Aerial crown-view tile of a tropical tree (Barro Colorado Island, Panama), acquired 20250317:
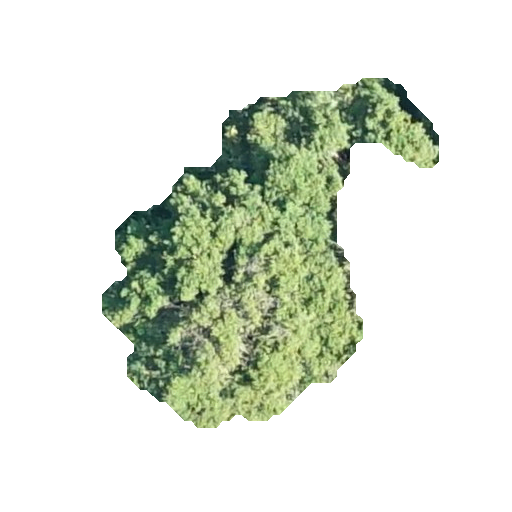
Species: Sloanea terniflora
GBIF accepted scientific name: Sloanea terniflora
Crown area: 96.918 m²